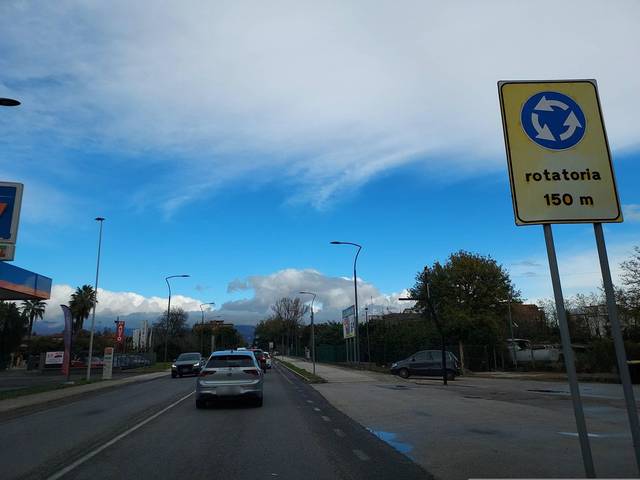
Region: Italy
Coordinates: 41.648, 13.337